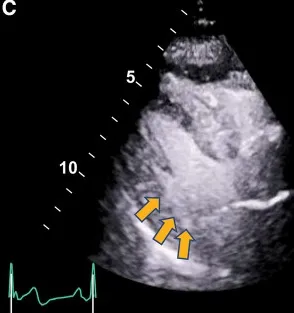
Regional wall motion abnormalities with severe hypokinesis of the basal infero-septal, basal, and mid inferior and infero-lateral segments seen on stress echocardiography during anginal episode (yellow arrows) (end-systolic frames shown). Panel (C) Parasternal long axis.
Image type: radiology (ultrasound)